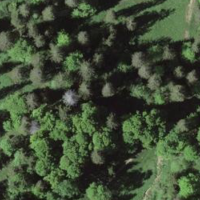
EUNIS habitat code: 41
Species observed at this site:
Caltha palustris